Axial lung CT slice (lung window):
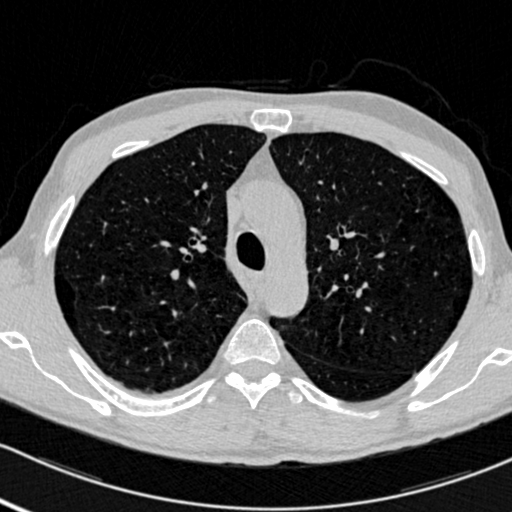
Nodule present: no